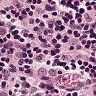
Metastatic tissue present: no